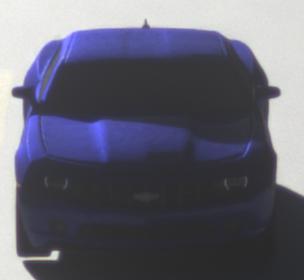
Make: Chevrolet
Model: Camaro Cabriolet 6.2 V8
Detailed model: Camaro (V) Coupé
Model produced from: 2011/09
Model produced until: 2014/02
Doors: 2
Color: blue
Road condition: dry road
Daytime: morning or afternoon
Contrast: medium contrast